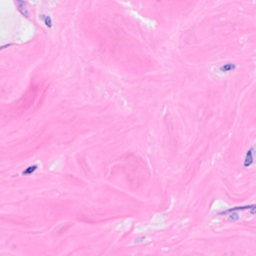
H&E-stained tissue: Breast